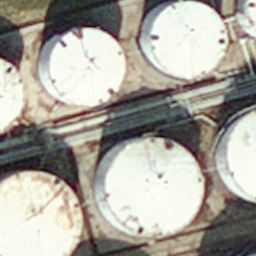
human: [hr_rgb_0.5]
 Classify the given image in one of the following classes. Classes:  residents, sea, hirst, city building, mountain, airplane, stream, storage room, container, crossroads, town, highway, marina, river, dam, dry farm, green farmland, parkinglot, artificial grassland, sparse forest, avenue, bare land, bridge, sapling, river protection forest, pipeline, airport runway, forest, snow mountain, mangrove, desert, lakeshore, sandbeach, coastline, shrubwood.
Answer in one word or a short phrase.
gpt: storage room